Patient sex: M
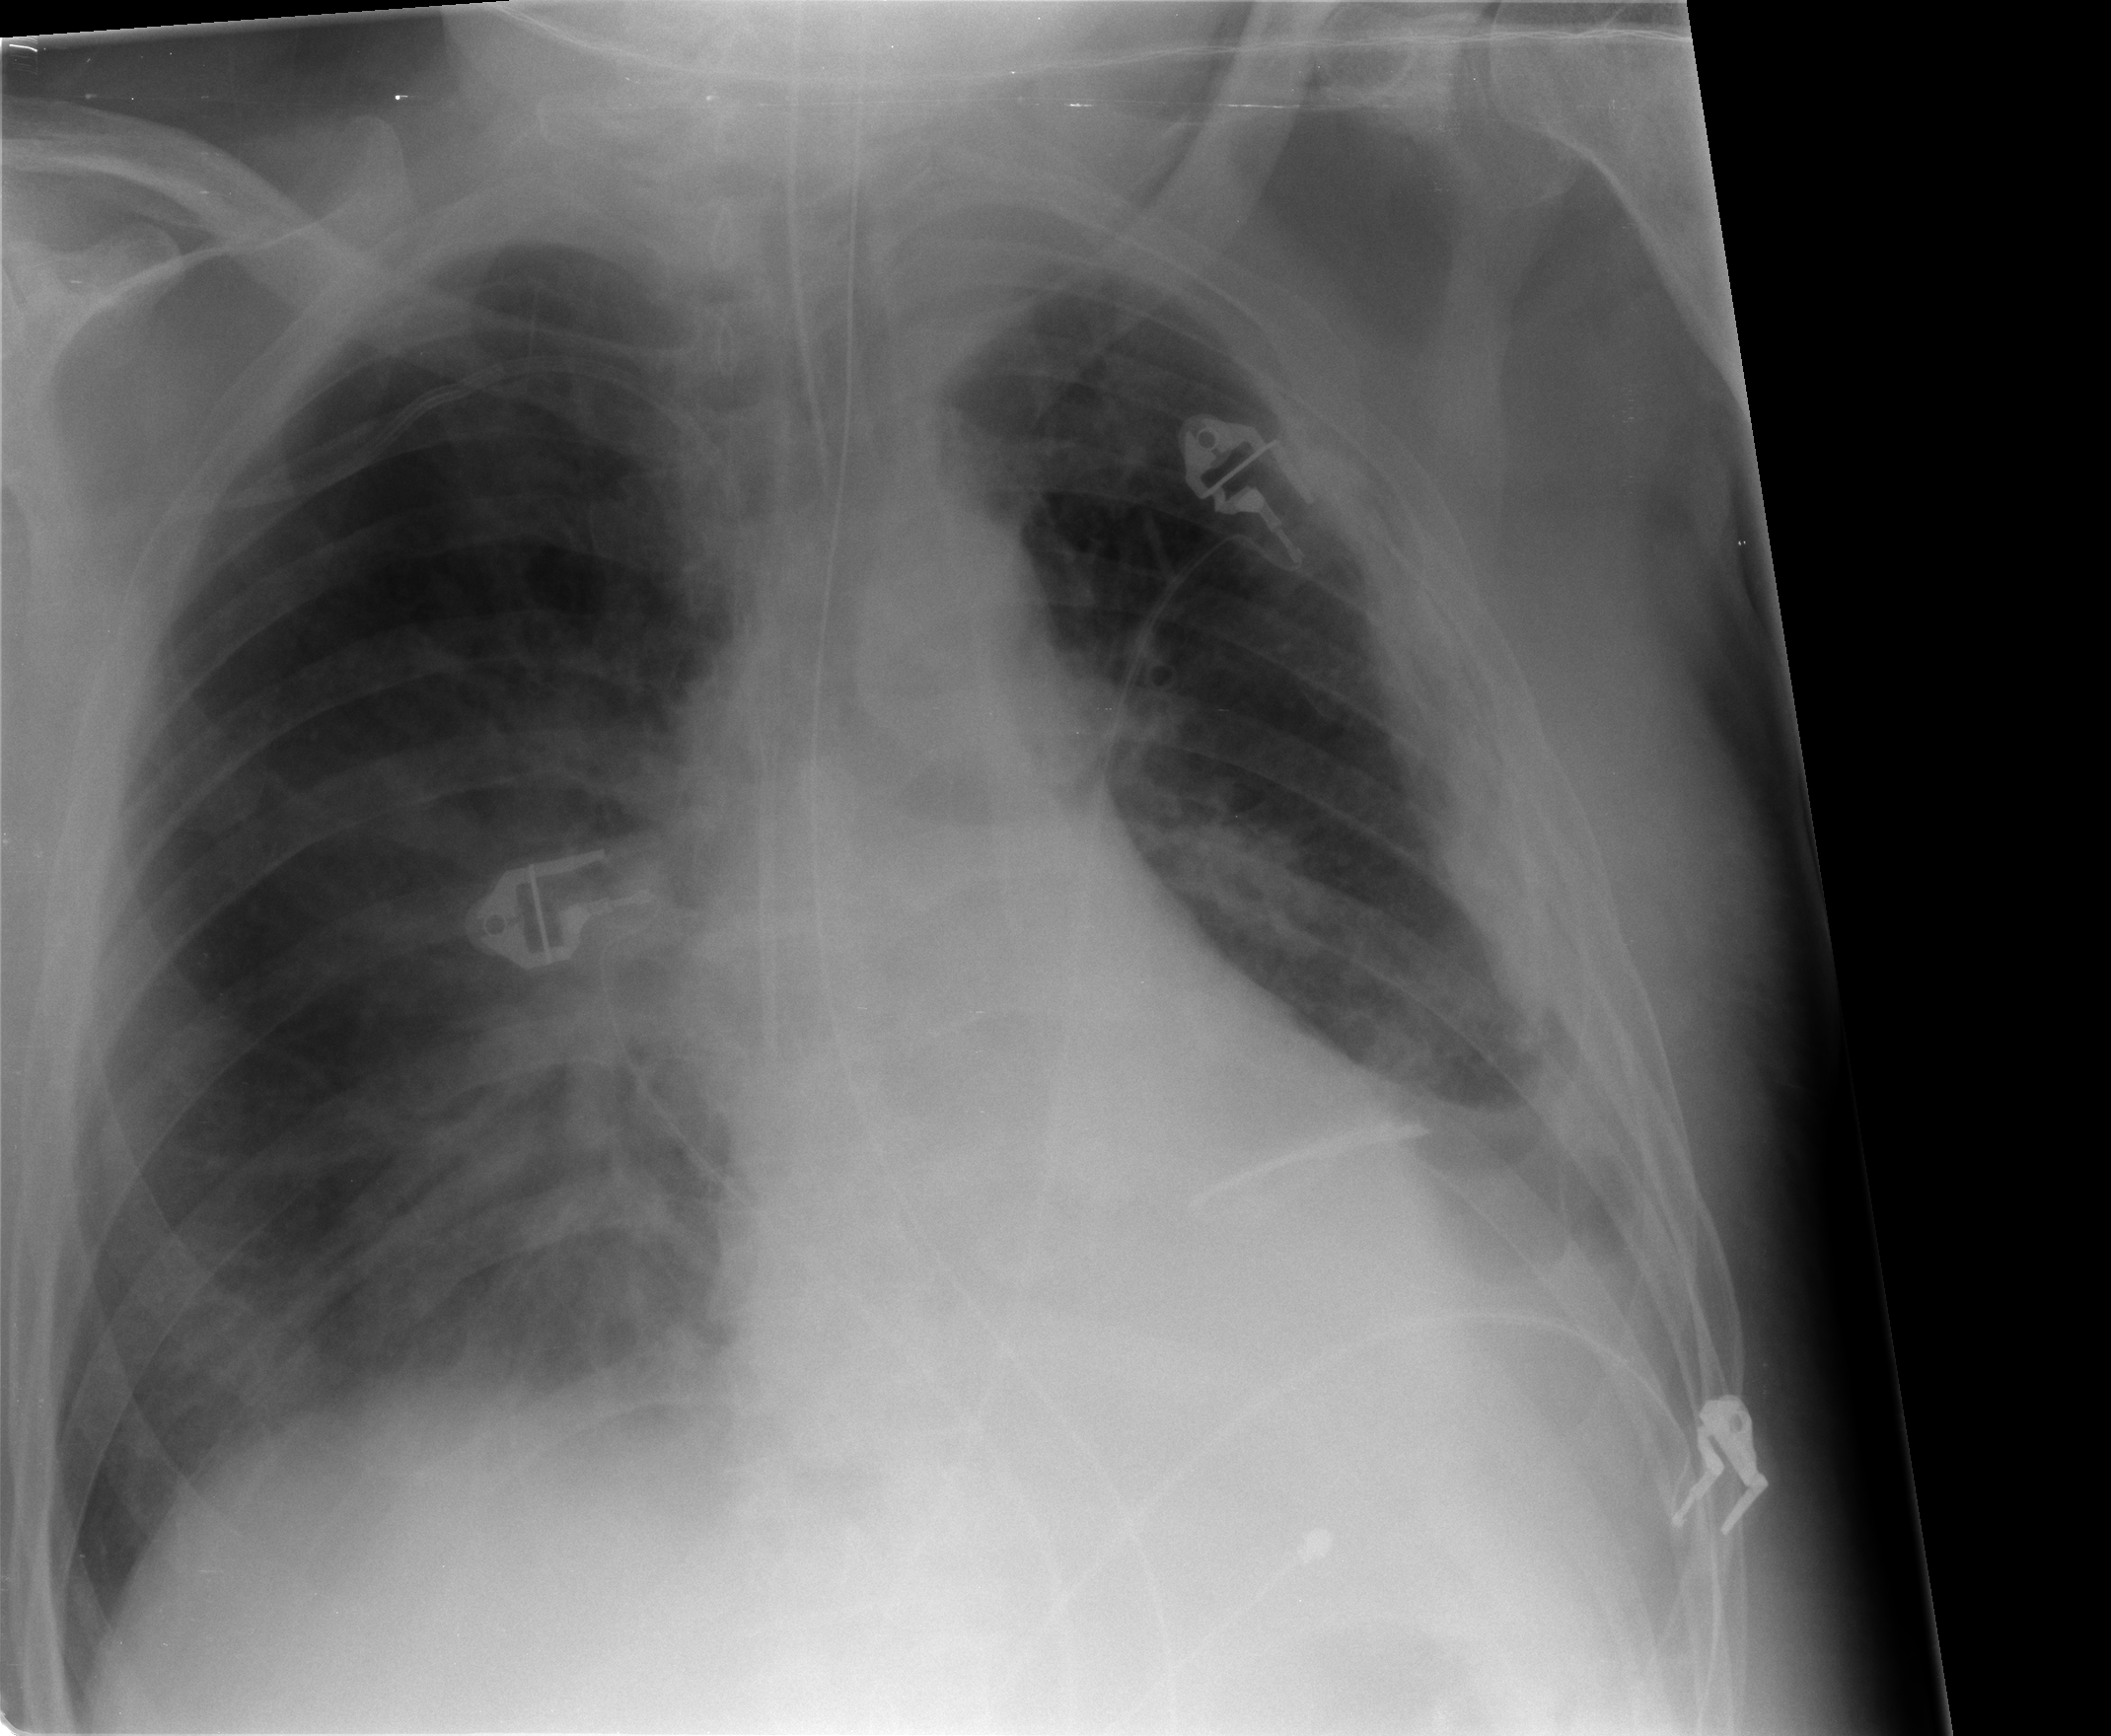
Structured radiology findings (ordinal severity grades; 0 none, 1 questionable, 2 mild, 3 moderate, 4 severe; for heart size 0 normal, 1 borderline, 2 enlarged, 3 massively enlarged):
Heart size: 0
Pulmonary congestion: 2
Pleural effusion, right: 1
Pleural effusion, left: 2
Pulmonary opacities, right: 1
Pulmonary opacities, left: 2
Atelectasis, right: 2
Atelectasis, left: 3